六年级 · 算术
 如图，点 A 表示的数可能是 $-\frac{1}{3}$ 。（___）

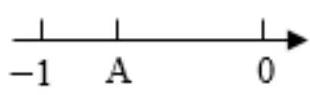
答案: $x$